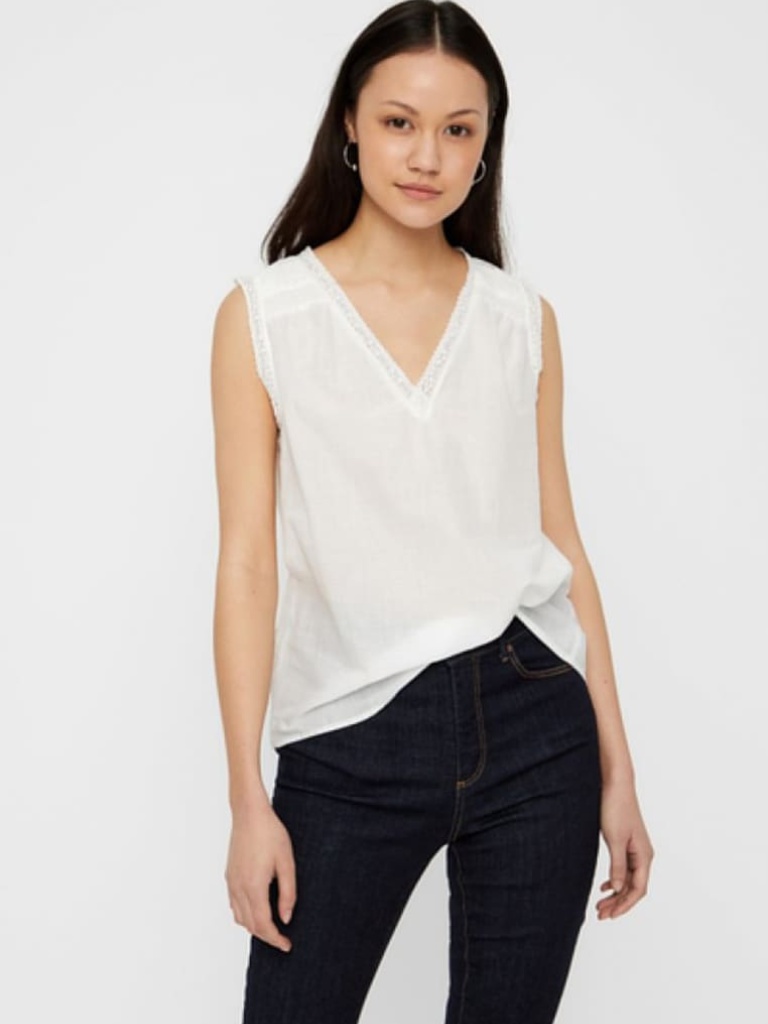
cotton relaxed sleeveless hip length French Tucked v-neck blouse